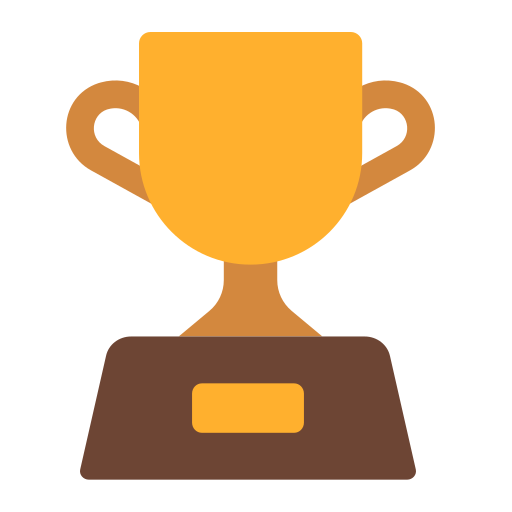
trophy flat